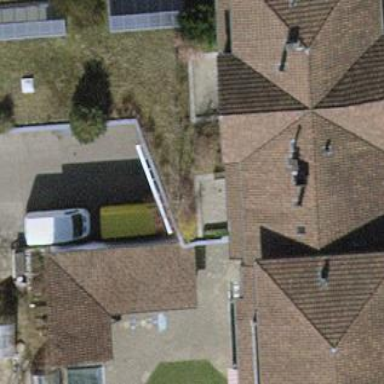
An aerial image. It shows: View of roof of building.